Question: I have a 'Manage' page for the current logged in user. This view loads two partial views. One to update the users registered email address and the other to update the password. The 'Manage' view looks like
'''
@using VisasysNET.Models;
@using Microsoft.AspNet.Identity;
@model VisasysNET.Models.ManageUserViewModel
@{
ViewBag.Title = "Manage Account";
}
<h2>@ViewBag.Title</h2>
<p class="text-success">@ViewBag.StatusMessage</p>
<div class="row">
<div class="col-md-12">
@Html.Partial("_ChangeEmailAddressPartial", Model)
</div>
</div>
<div class="row">
<div class="col-md-12">
@if (ViewBag.HasLocalPassword)
{
@Html.Partial("_ChangePasswordPartial")
}
else
{
@Html.Partial("_SetPasswordPartial")
}
</div>
</div>
@section Scripts {
@Scripts.Render("~/bundles/jqueryval")
}
'''
I have an "Update Email/Password" button in my update email partial view and update password partial view respectively. Now, I handle the post from the manage view in the controller via
'''
[HttpPost]
[ValidateAntiForgeryToken]
public async Task<ActionResult> Manage(ManageUserViewModel model)
{
bool hasPassword = HasPassword();
ViewBag.HasLocalPassword = hasPassword;
ViewBag.ReturnUrl = Url.Action("Manage");
if (hasPassword)
{
if (ModelState.IsValid)
{
IdentityResult result = await UserManager.ChangePasswordAsync(
User.Identity.GetUserId(), model.OldPassword, model.NewPassword);
if (result.Succeeded)
{
return RedirectToAction("Manage",
new { Message = ManageMessageId.ChangePasswordSuccess });
}
else
AddErrors(result);
}
}
else
{
// User does not have a password so remove any validation
// errors caused by a missing OldPassword field.
...
}
// If we got this far, something failed, redisplay form.
return View(model);
}
'''
where
'''
public class ManageUserViewModel
{
[Required]
[EmailAddress(ErrorMessage = "Invalid email address.")]
[DataType(DataType.EmailAddress)]
[Display(Name = "Email address")]
public string EmailAddress { get; set; }
[Required]
[DataType(DataType.Password)]
[Display(Name = "Current password")]
public string OldPassword { get; set; }
[Required]
[StringLength(100, ErrorMessage =
"The {0} must be at least {2} characters long.", MinimumLength = 6)]
[DataType(DataType.Password)]
[Display(Name = "New password")]
public string NewPassword { get; set; }
[DataType(DataType.Password)]
[Display(Name = "Confirm new password")]
[Compare("NewPassword", ErrorMessage =
"The new password and confirmation password do not match.")]
public string ConfirmPassword { get; set; }
}
'''
The problem is that if the user clicks the button
'''
<input type="submit" value="Update Password" class="btn btn-primary" />
'''
on the update password view, the 'ManageUserViewModel.EmailAddress' comes back as null and likewise the other way round (if the user clicks the "Update Email Address" button, the password fields come back as null). This is an issue because I then get the validation error messages

In the above I have attempted to update the password. How can I prevent the validation executing for email if the "Update Password" button was pressed and vice-versa?
Thanks for your time.
---
Email update partial view is
'''
@using Microsoft.AspNet.Identity
@model VisasysNET.Models.ManageUserViewModel
<p>You're logged in as <strong>@User.Identity.GetUserName()</strong></p>
@using (Html.BeginForm("Manage", "Account", FormMethod.Post,
new { @class = "form-horizontal", role = "form" }))
{
@Html.AntiForgeryToken()
<h4>Change Email Address</h4>
<hr />
@Html.ValidationSummary()
<div class="form-group">
@Html.LabelFor(m => m.EmailAddress,
new
{
@class = "col-md-2 control-label"
})
<div class="col-md-10">
@Html.TextBoxFor(m => m.EmailAddress,
new
{
@class = "col-md-10 form-control",
@type = "text",
@placeholder = "Email Address",
@value = Model.EmailAddress
})
</div>
</div>
<div class="form-group">
<div class="col-md-offset-2 col-md-10">
<input type="submit" value="Update Email Address" class="btn btn-primary" />
</div>
</div>
}
'''
The update password partial is
'''
@using Microsoft.AspNet.Identity
@model VisasysNET.Models.ManageUserViewModel
@*<p>You're logged in as <strong>@User.Identity.GetUserName()</strong></p>*@
@using (Html.BeginForm("Manage", "Account", FormMethod.Post,
new { @class = "form-horizontal", role = "form" }))
{
@Html.AntiForgeryToken()
<h4>Change Password</h4>
<hr />
@Html.ValidationSummary()
<div class="form-group">
@Html.LabelFor(m => m.OldPassword,
new { @class = "col-md-2 control-label" })
<div class="col-md-10">
@Html.PasswordFor(m => m.OldPassword,
new { @class = "form-control" })
</div>
</div>
<div class="form-group">
@Html.LabelFor(m => m.NewPassword,
new { @class = "col-md-2 control-label" })
<div class="col-md-10">
@Html.PasswordFor(m => m.NewPassword,
new { @class = "form-control" })
</div>
</div>
<div class="form-group">
@Html.LabelFor(m => m.ConfirmPassword,
new { @class = "col-md-2 control-label" })
<div class="col-md-10">
@Html.PasswordFor(m => m.ConfirmPassword,
new { @class = "form-control" })
</div>
</div>
<div class="form-group">
<div class="col-md-offset-2 col-md-10">
<input type="submit" value="Change password" class="btn btn-primary" />
</div>
</div>
}
'''
---
The Get method is
'''
// GET: /Account/Manage.
public ActionResult Manage(ManageMessageId? message)
{
ViewBag.StatusMessage =
message == ManageMessageId.ChangePasswordSuccess ?
"Your password has been changed":
message == ManageMessageId.SetPasswordSuccess ?
"Your password has been set" :
message == ManageMessageId.RemoveLoginSuccess ?
"The external login was removed" :
message == ManageMessageId.ChangeEmailAddressSuccess ?
"Your email address was successfully updated" :
message == ManageMessageId.Error ?
"An error has occurred." : "";
ViewBag.HasLocalPassword = HasPassword();
ViewBag.ReturnUrl = Url.Action("Manage");
// Get current email address.
var user = UserManager.FindById(User.Identity.GetUserId());
ManageUserViewModel model = new ManageUserViewModel();
model.EmailAddress = user.EmailAddress;
return View(model);
}
'''
But the view seems to know what 'OldPassword' is and it is placed in the TextBox, this is null obviously, so is this Firefox being clever?
So are you saying that I should pass in an 'object[]' containing two view models one for password, the other for the email stuff?
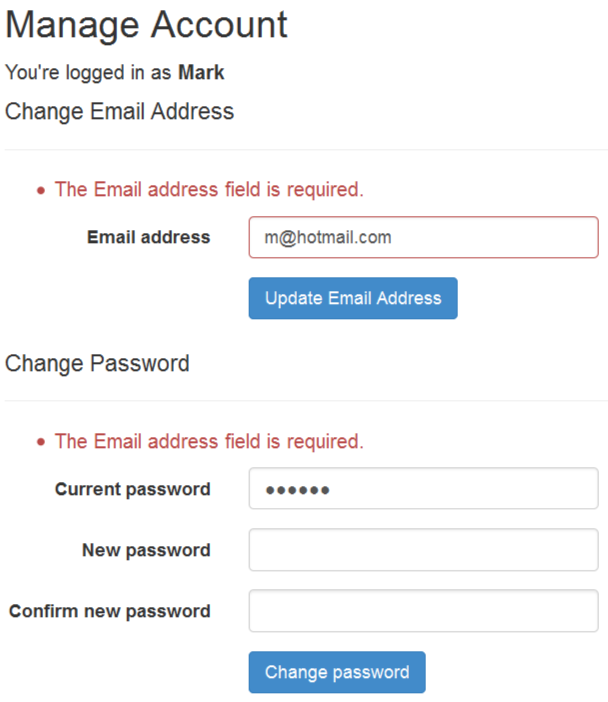
Answer: I think you would be better off considering separate view models for these, especially for client side validation, however you can clear 'ModelState' errors for a specific property using
'''
if (ModelState.ContainsKey("Email"))
{
ModelState["Email"].Errors.Clear();
}
'''